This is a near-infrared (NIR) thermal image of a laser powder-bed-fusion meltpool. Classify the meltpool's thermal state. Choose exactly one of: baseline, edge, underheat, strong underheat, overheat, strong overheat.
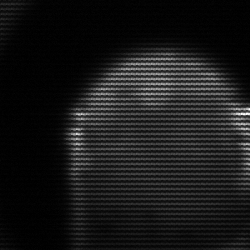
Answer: edge